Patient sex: M
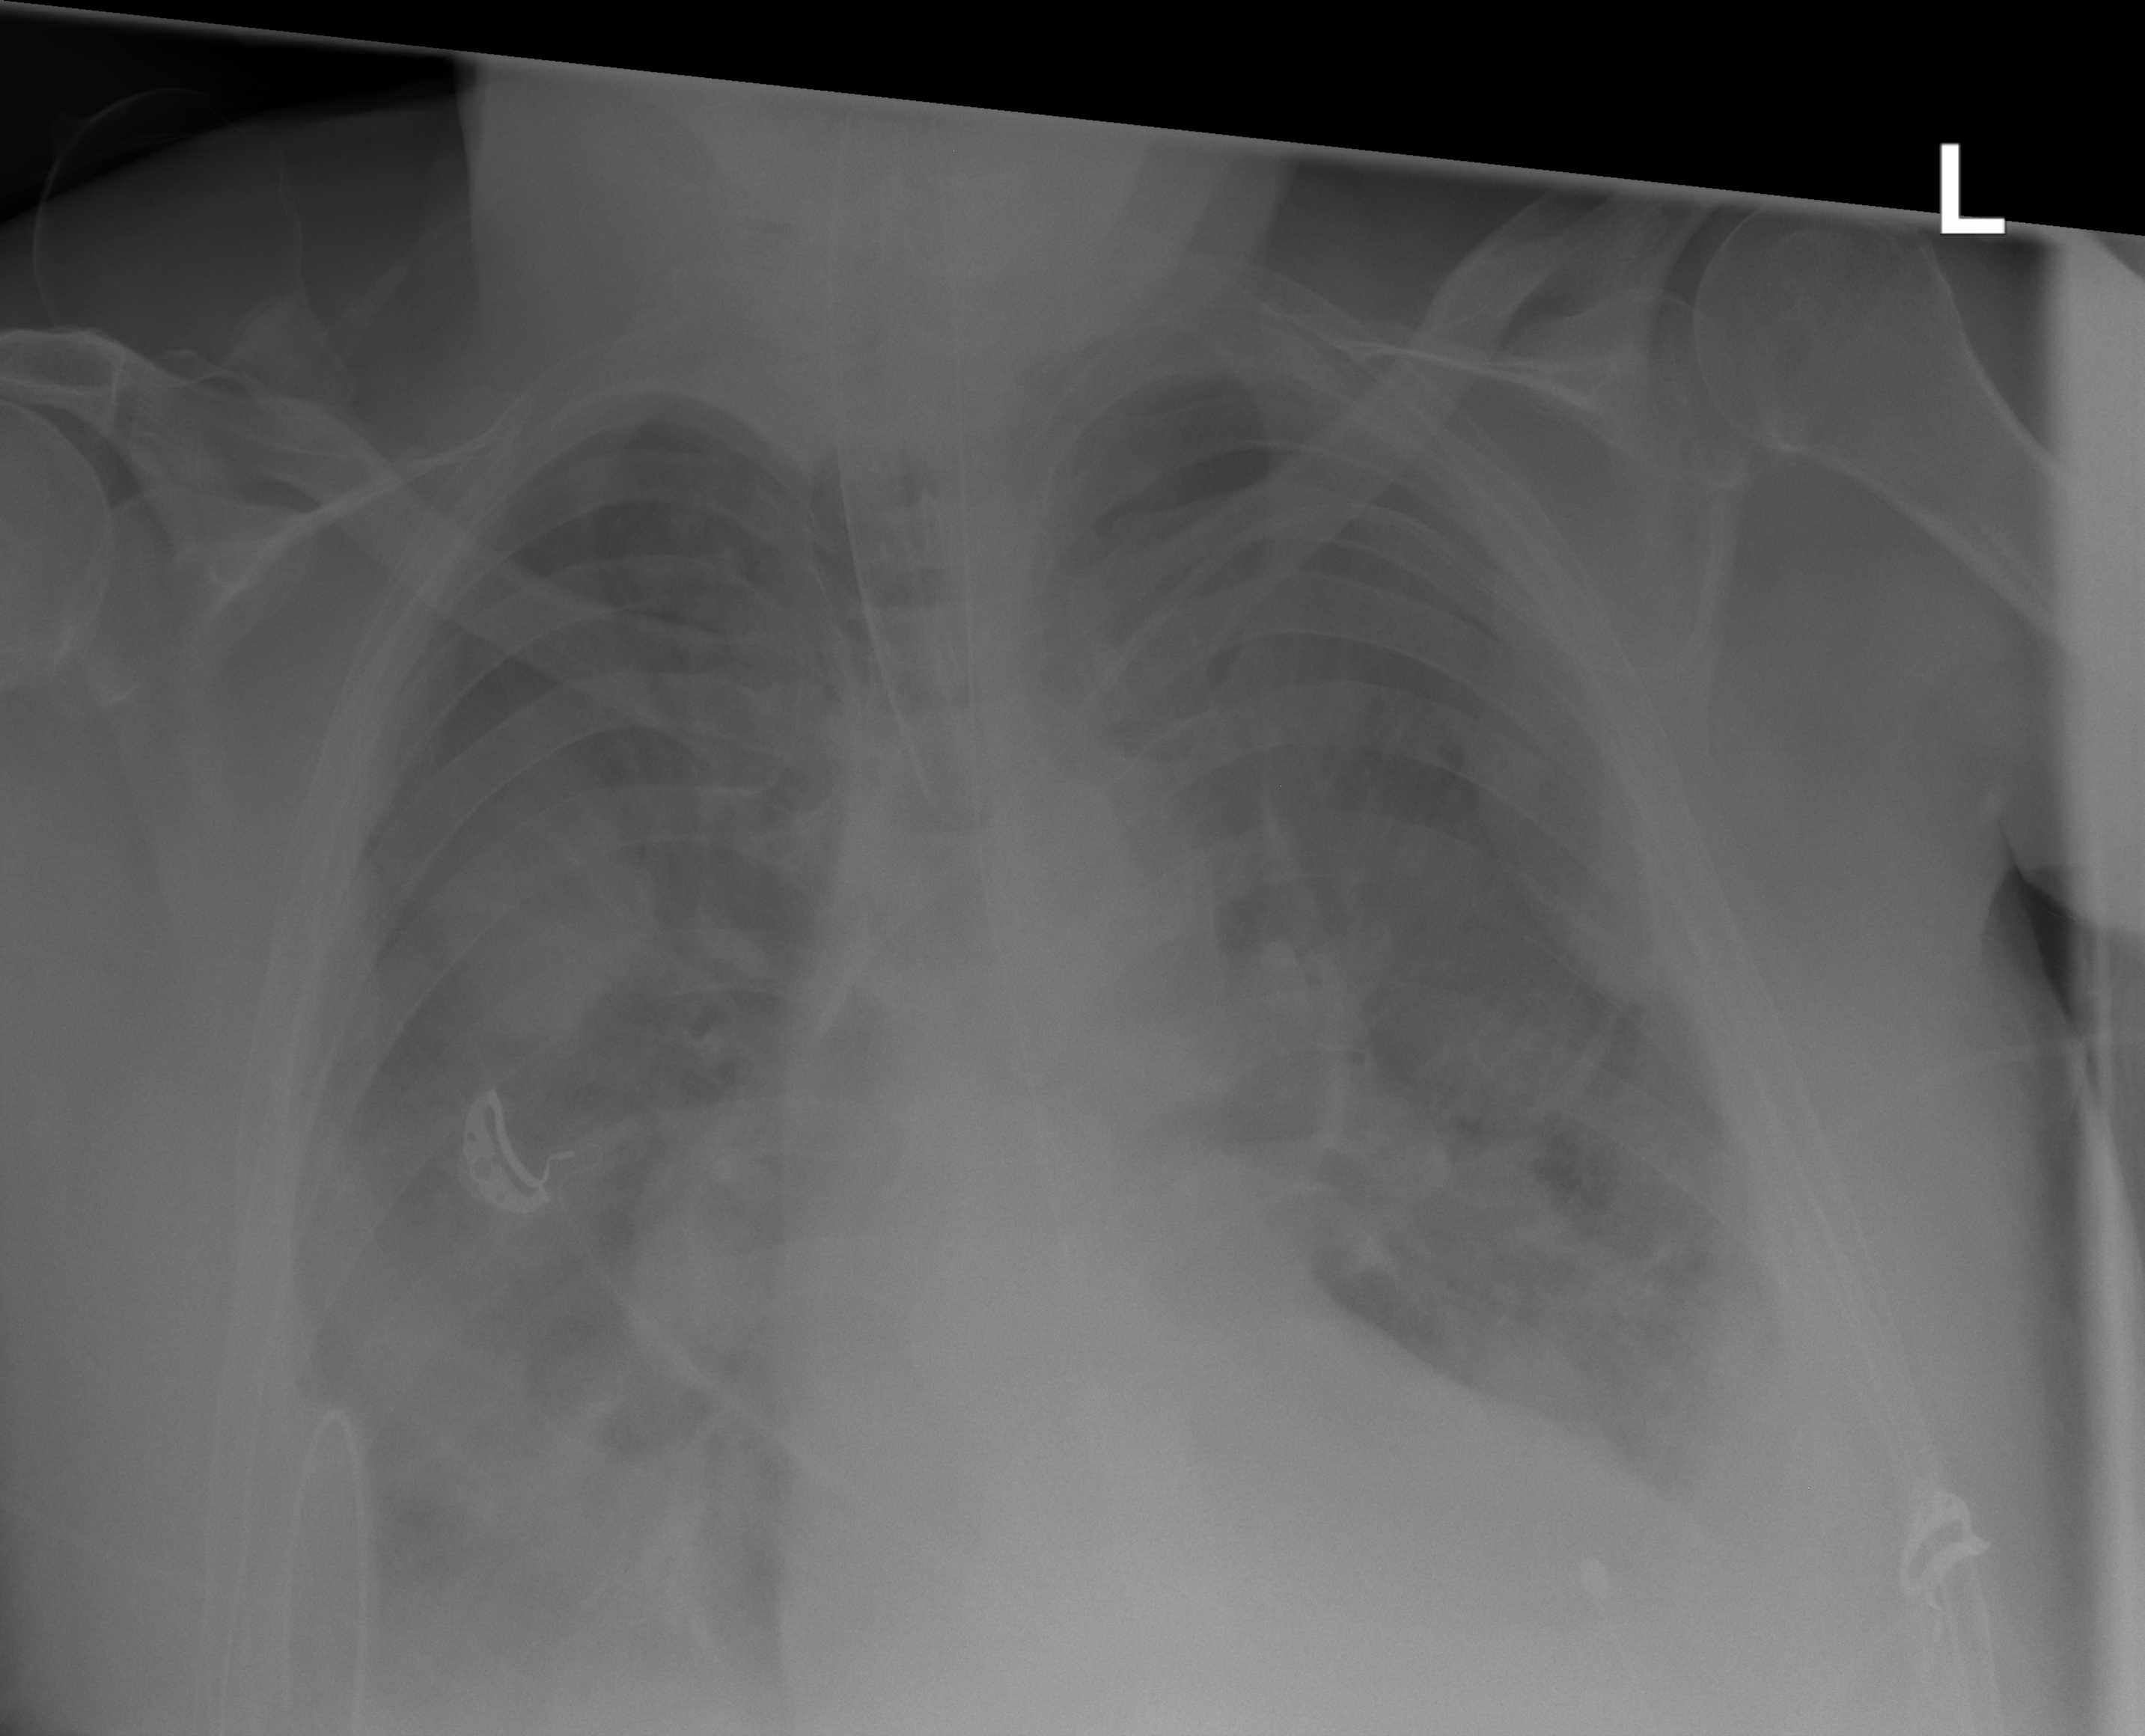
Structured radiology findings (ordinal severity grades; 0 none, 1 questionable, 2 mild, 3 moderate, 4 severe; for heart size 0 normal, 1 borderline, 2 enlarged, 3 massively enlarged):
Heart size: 2
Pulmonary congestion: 2
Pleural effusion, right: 3
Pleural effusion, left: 3
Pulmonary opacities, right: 2
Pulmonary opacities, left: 2
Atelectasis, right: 3
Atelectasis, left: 3